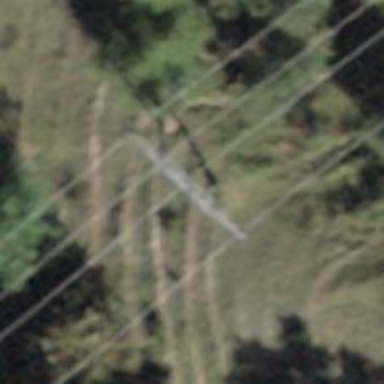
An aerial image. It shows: Three cables of power line.